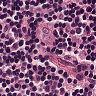
Metastatic tissue present: no